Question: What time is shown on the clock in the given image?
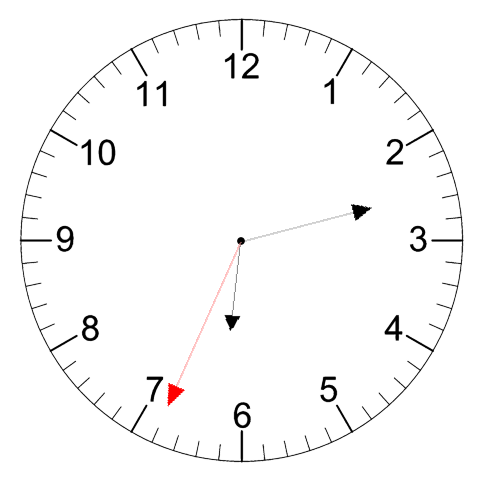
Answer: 06:12:34